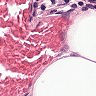
Metastatic tissue present: no